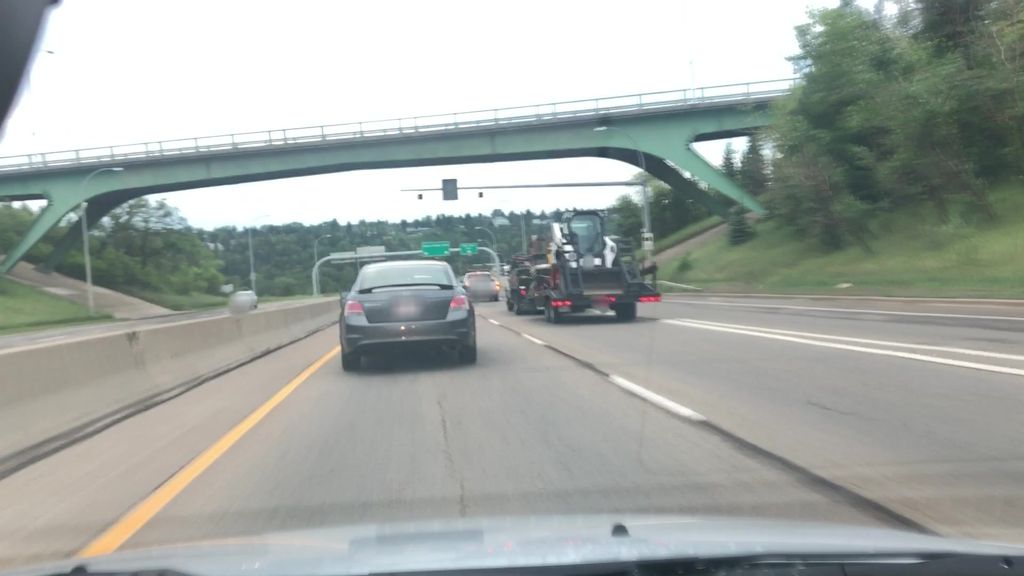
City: edmonton